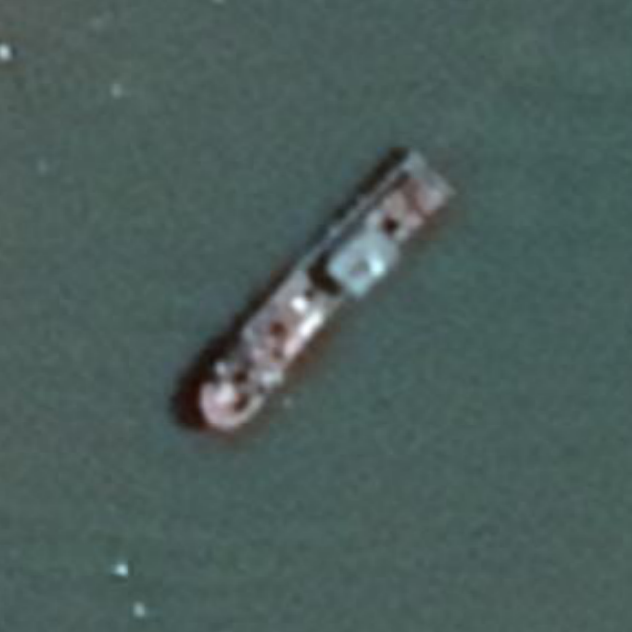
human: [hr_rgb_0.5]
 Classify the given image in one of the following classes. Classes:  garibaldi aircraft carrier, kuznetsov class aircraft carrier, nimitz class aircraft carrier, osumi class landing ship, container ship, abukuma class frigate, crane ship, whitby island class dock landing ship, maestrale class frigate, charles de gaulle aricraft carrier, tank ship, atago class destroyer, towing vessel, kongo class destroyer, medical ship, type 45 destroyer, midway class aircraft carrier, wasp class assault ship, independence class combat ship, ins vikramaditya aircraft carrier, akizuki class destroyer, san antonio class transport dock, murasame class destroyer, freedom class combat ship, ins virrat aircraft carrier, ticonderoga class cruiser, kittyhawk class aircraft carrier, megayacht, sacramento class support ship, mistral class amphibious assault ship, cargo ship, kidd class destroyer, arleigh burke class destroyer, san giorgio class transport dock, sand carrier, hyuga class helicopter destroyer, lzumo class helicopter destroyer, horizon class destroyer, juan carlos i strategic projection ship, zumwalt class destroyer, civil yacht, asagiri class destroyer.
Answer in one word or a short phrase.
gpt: Cargo ship